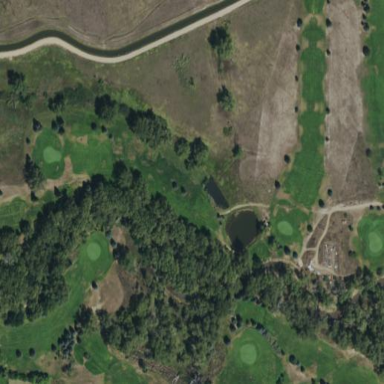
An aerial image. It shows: Golf course surrounded by greenery.